Interaction volume radius: 5 \u00c5
Interaction volume height: 30 \u00c5
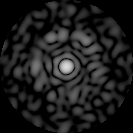
Disorder parameter: 0.8109